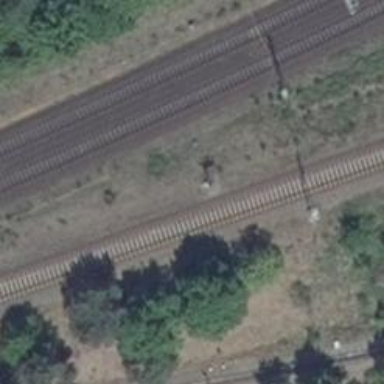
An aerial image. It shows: Railway signal.